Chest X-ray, PA view. Patient: 82 years old, sex F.
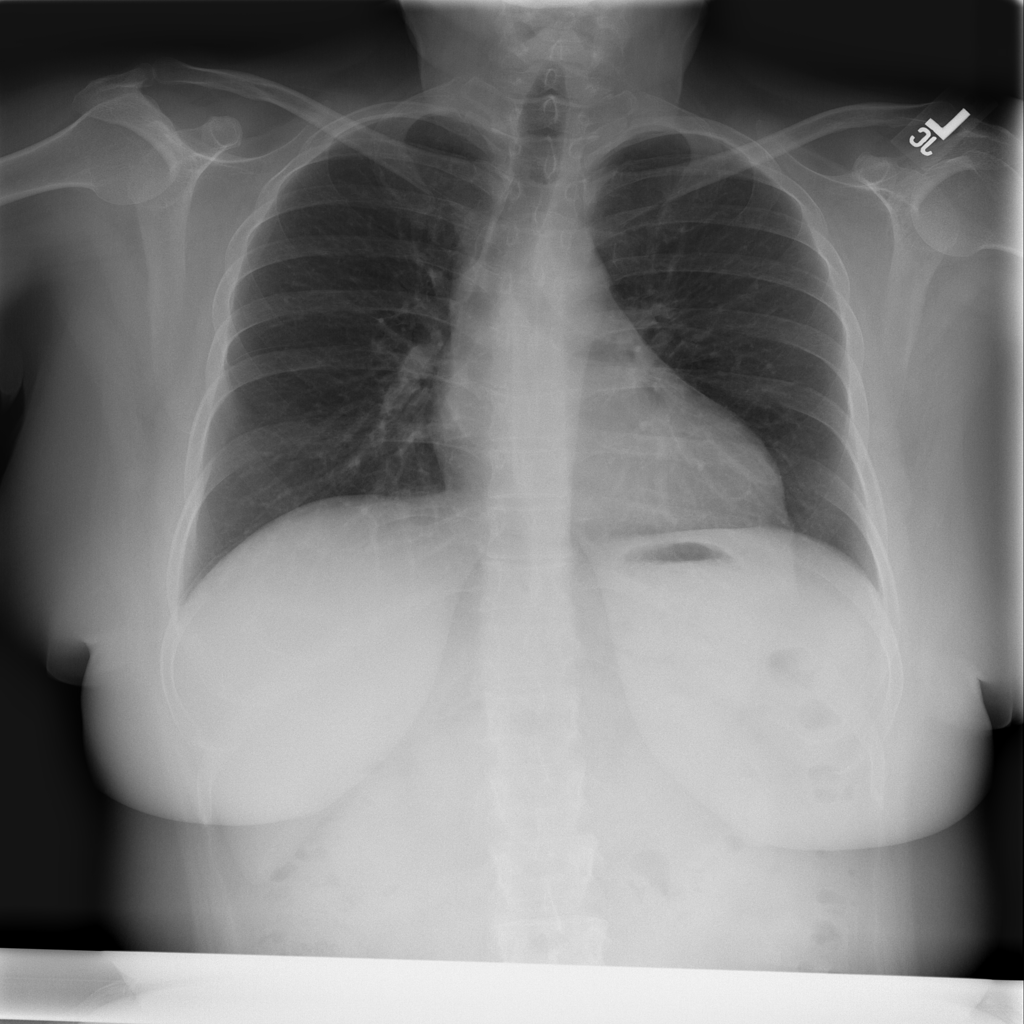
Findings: No Finding